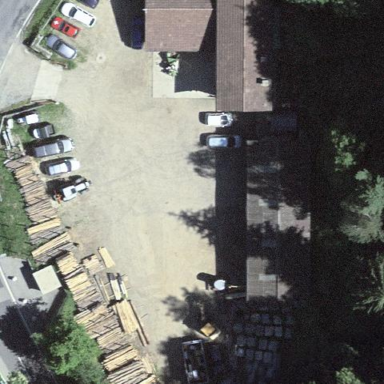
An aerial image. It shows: Industrial area with sawmill.